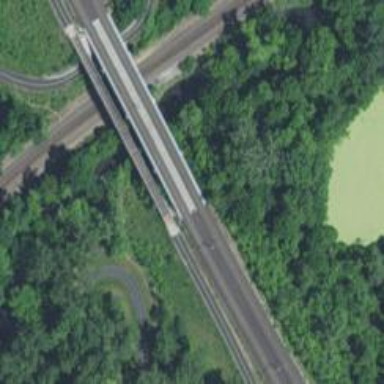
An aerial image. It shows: Bridge for light rail railway electrified with contact line.